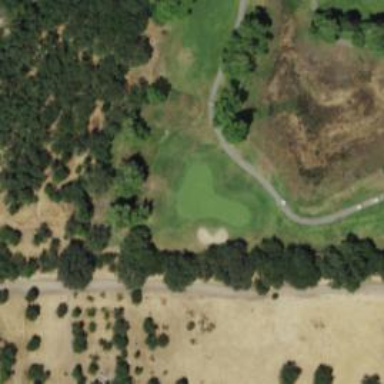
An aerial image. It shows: Golf hole.